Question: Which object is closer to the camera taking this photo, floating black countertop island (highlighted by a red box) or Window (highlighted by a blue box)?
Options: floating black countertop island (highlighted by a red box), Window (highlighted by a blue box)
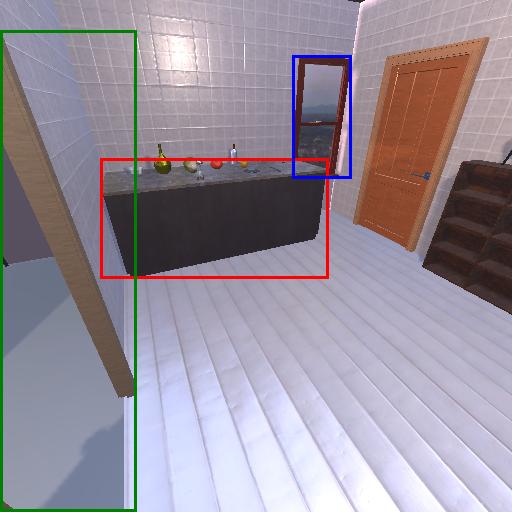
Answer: floating black countertop island (highlighted by a red box)